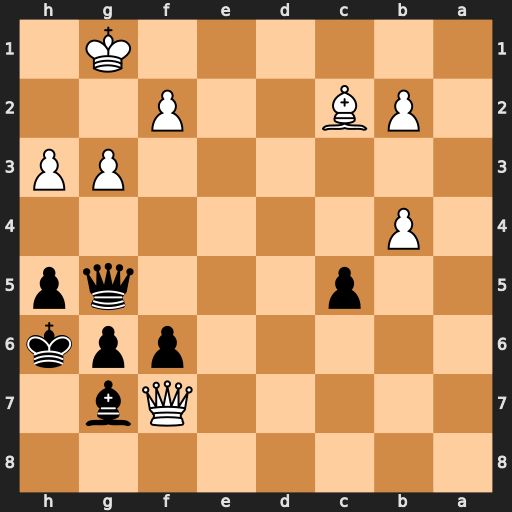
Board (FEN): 8/5Qb1/5ppk/2p3qp/1P6/6PP/1PB2P2/6K1
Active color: b
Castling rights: -
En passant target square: -
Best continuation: Qc1+ Kg2 Qxc2